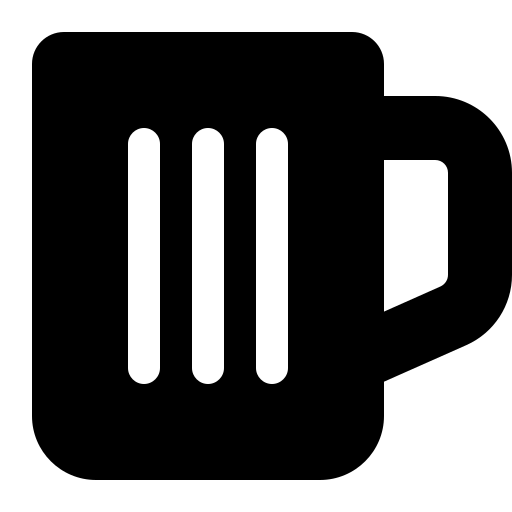
Tags: icon, FontAwesome, fa-icon, solid, beer, mug, empty